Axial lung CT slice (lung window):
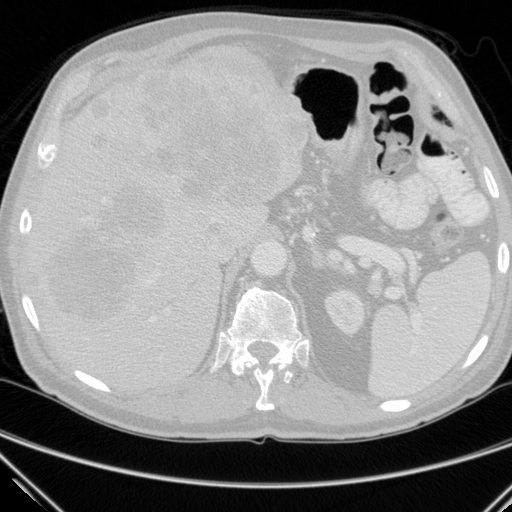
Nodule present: no